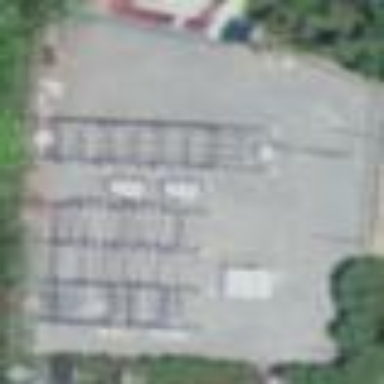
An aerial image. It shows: Distribution level power substation surrounded by fence.